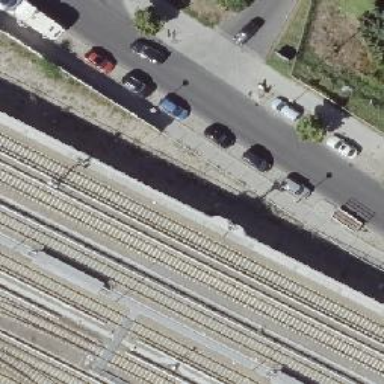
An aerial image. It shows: Railway signal.